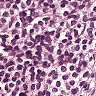
Metastatic tissue present: no